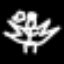
Label: angel